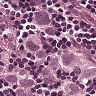
Metastatic tissue present: yes